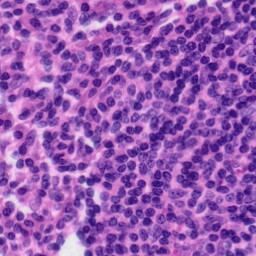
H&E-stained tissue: Tonsil